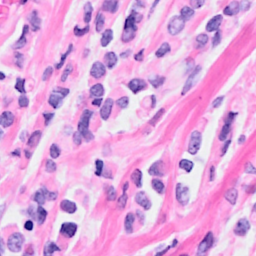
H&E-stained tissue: Breast